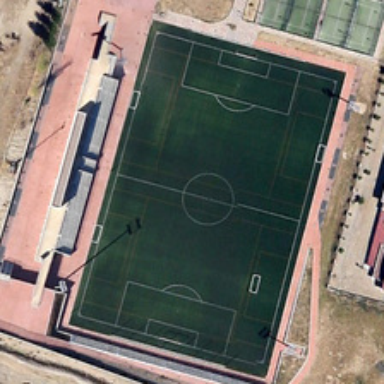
A football field is near several green trees and a building .